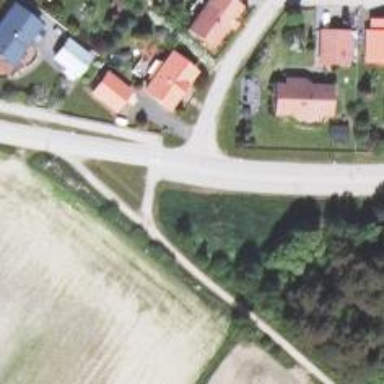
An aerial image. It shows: Asphalt cycleway.